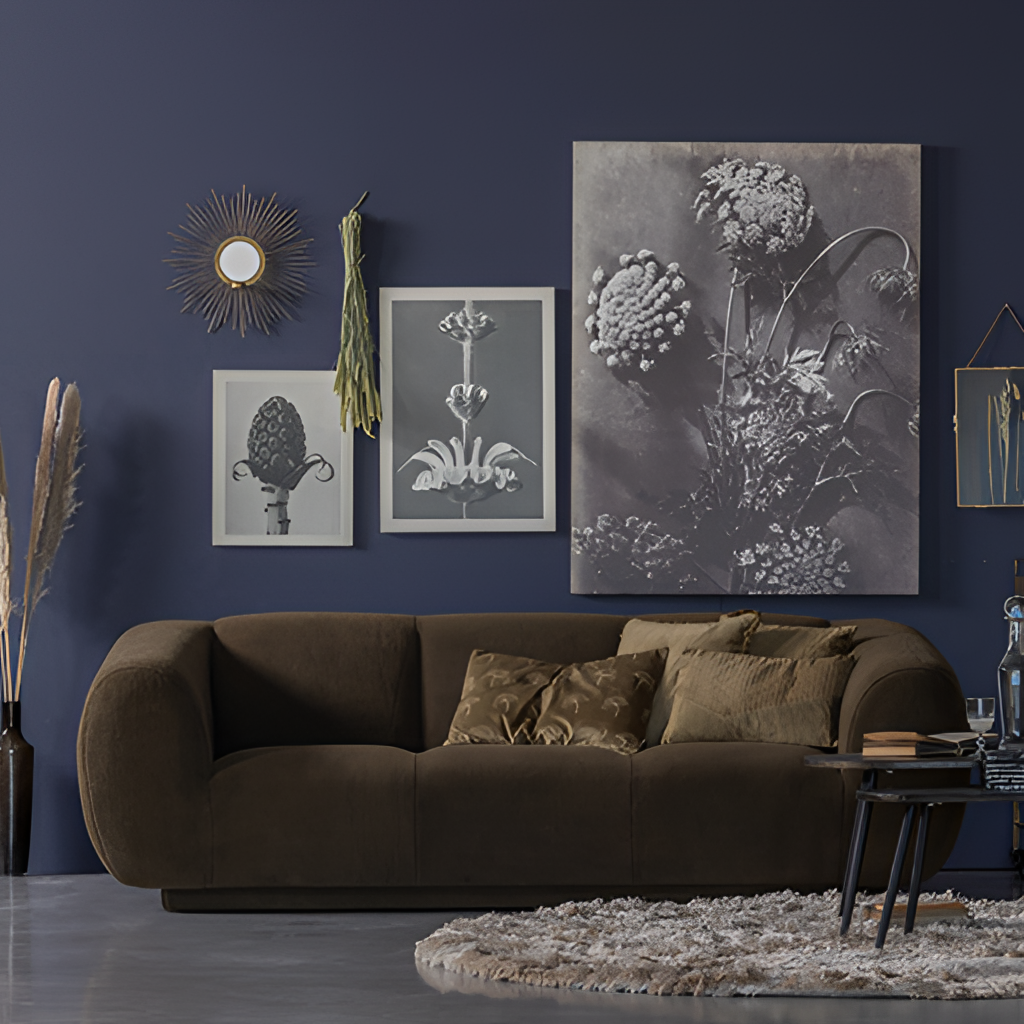
brown velvet sofa, living room, paint wallpaper, with solid pattern, modern, concrete flooring, with polished pattern